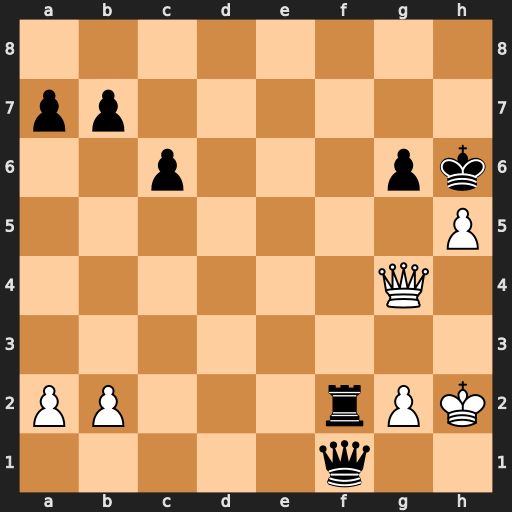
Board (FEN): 8/pp6/2p3pk/7P/6Q1/8/PP3rPK/5q2
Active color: w
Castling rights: -
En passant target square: -
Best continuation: Qxg6#